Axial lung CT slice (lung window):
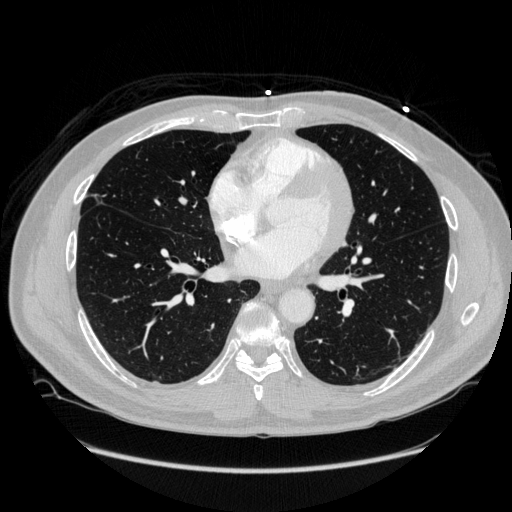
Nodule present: no